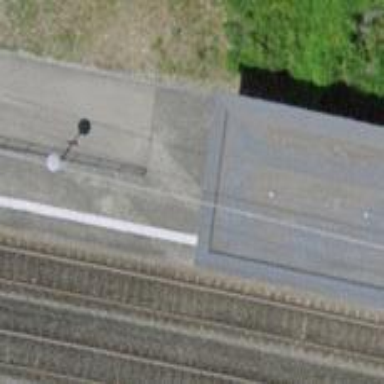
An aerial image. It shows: Platform for public transport and railway.